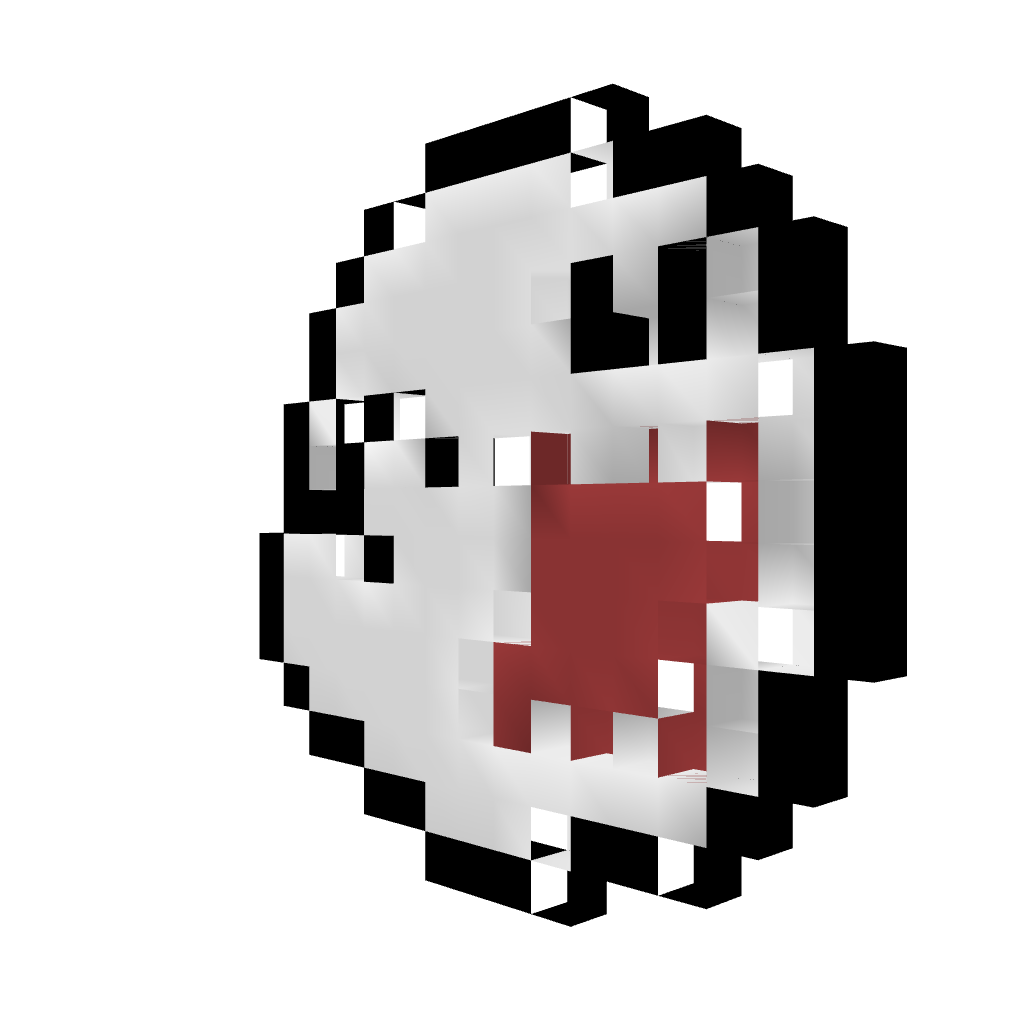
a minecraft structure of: BuuHuu! 8-Bit Style high quality